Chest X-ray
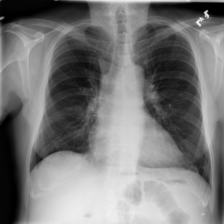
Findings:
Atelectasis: negative
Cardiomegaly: negative
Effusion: negative
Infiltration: positive
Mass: negative
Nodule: positive
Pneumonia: negative
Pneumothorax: negative
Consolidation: negative
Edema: negative
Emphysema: negative
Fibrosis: negative
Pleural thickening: negative
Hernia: negative